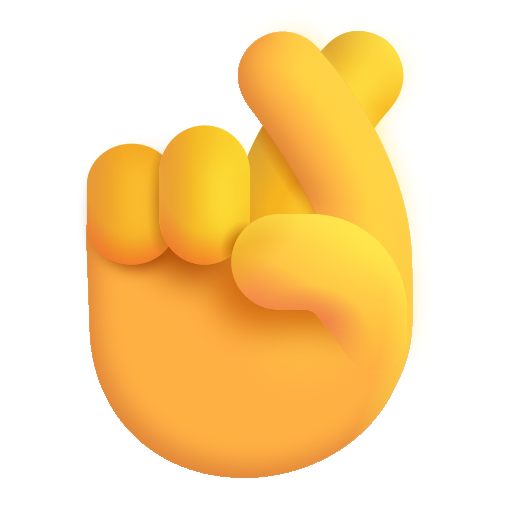
crossed fingers color default